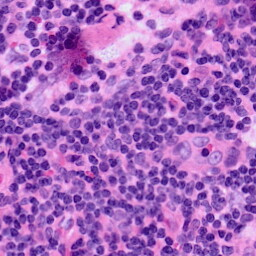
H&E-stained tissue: LymphNode